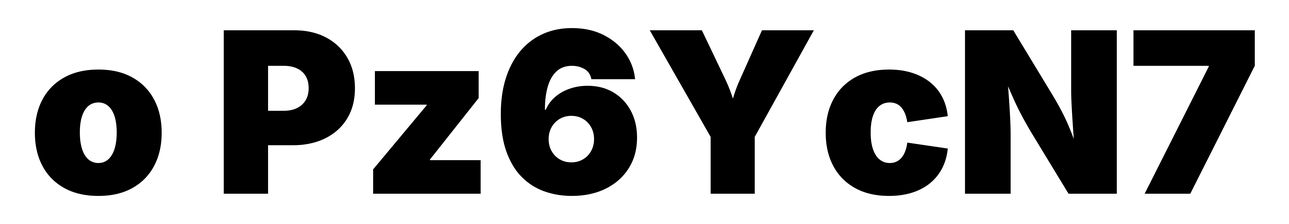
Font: Inter_Black